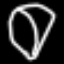
Label: diamond